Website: home-depot
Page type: billing-address
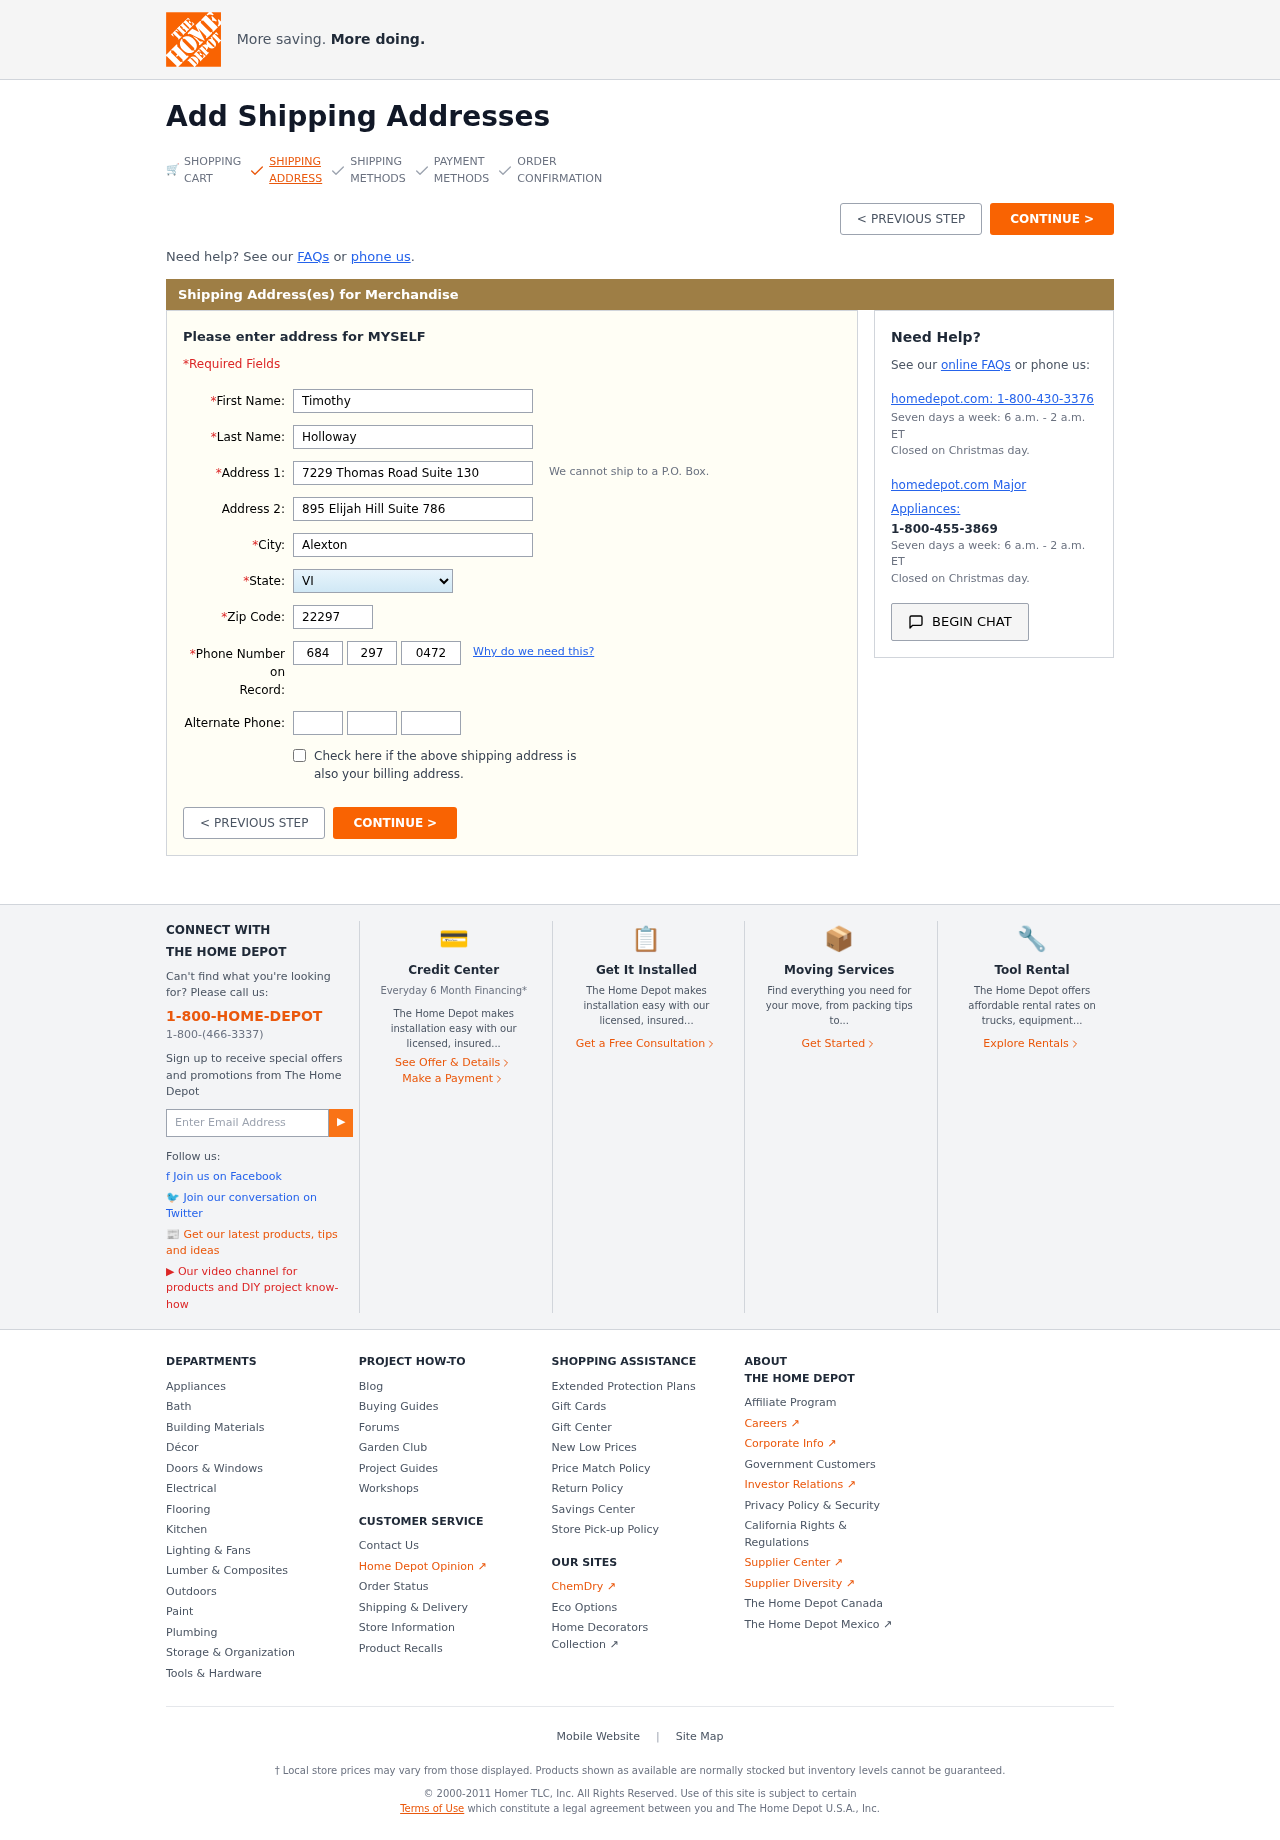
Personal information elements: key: PII_STATE
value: VI
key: PII_FIRSTNAME
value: Timothy
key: PII_LASTNAME
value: Holloway
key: PII_STREET
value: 7229 Thomas Road Suite 130
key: PII_STREET2
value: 895 Elijah Hill Suite 786
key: PII_CITY
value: Alexton
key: PII_POSTCODE
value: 22297
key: PII_PHONE_AREA
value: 684
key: PII_PHONE_PREFIX
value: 297
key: PII_PHONE_LINE
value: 0472